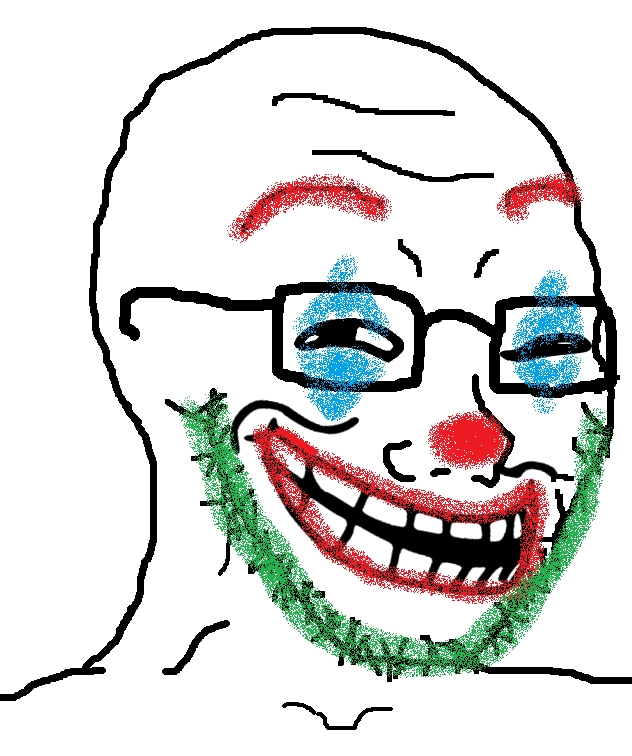
Label: 5_Soyjak